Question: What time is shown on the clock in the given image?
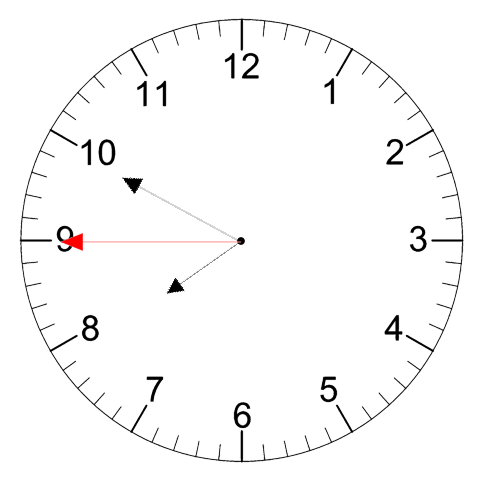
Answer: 07:49:45